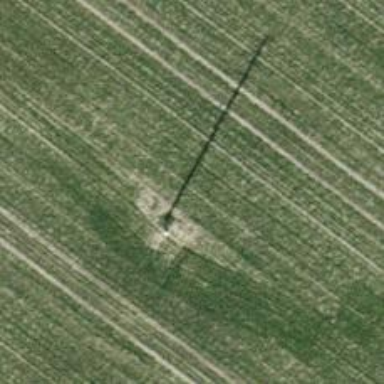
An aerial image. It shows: Power pole.